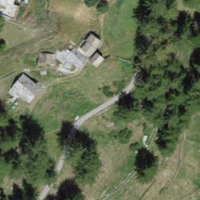
EUNIS habitat code: 43
Species observed at this site:
Motacilla alba
Berberis vulgaris
Echium vulgare